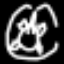
Label: frog